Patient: sex F, age 74
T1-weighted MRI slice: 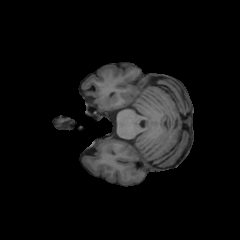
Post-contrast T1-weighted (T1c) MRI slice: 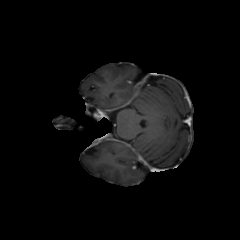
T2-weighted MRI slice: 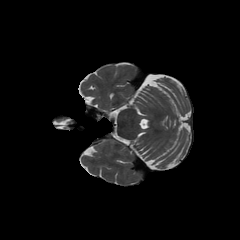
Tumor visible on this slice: no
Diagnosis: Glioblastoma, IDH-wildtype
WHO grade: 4